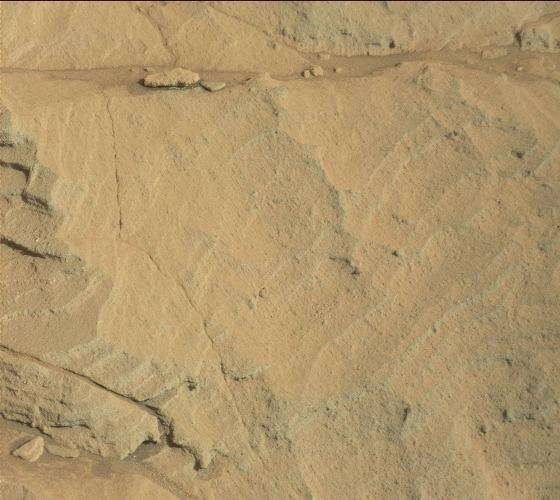
Terrain classes present: Bedrock, Rock, Shadow